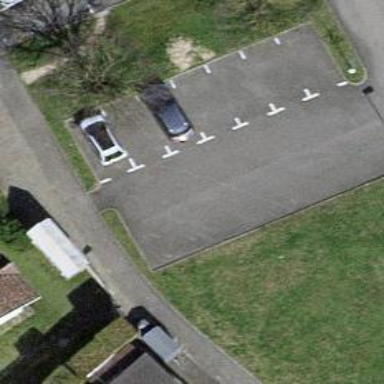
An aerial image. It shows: Parking aisle designated as service road.